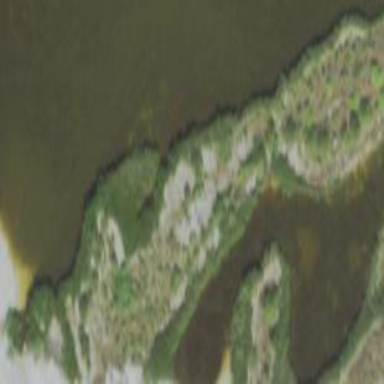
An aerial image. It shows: Beautiful mangrove wetland area.